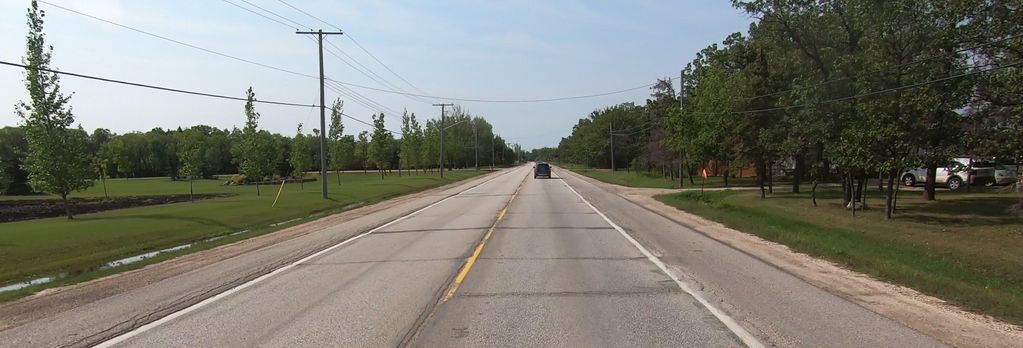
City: winnipeg